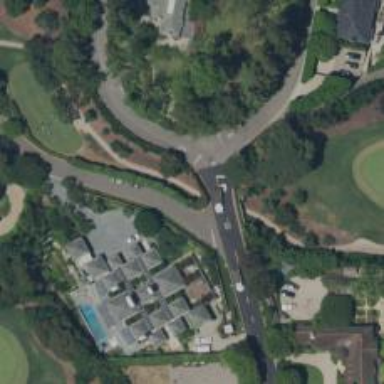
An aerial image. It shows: Path for golf carts.